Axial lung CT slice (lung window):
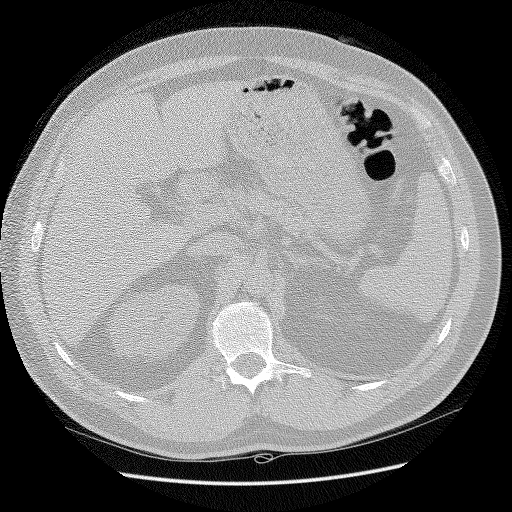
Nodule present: no